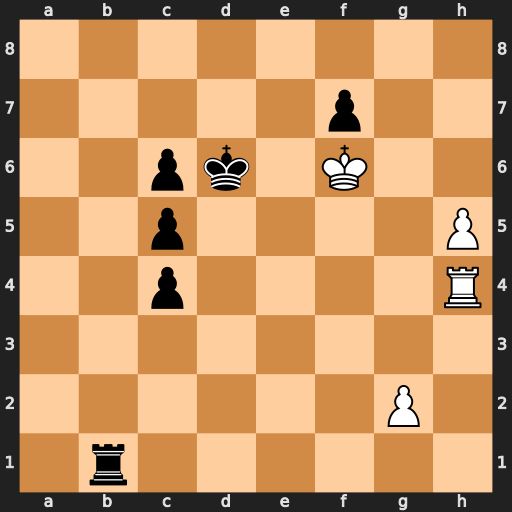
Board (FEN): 8/5p2/2pk1K2/2p4P/2p4R/8/6P1/1r6
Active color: w
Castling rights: -
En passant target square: -
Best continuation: h6 c3 h7